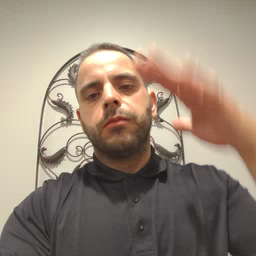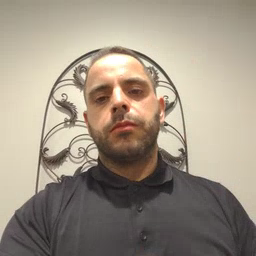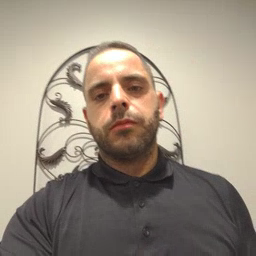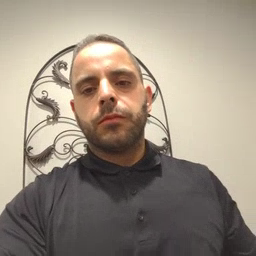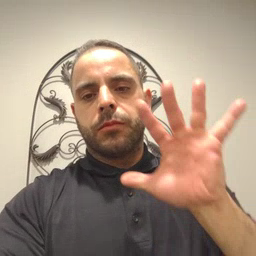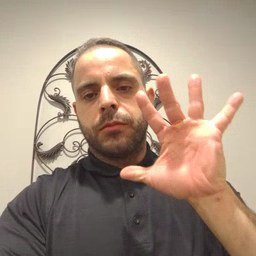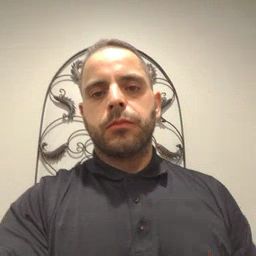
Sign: finger